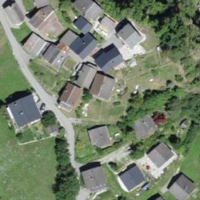
EUNIS habitat code: 45
Species observed at this site:
Lathyrus pratensis